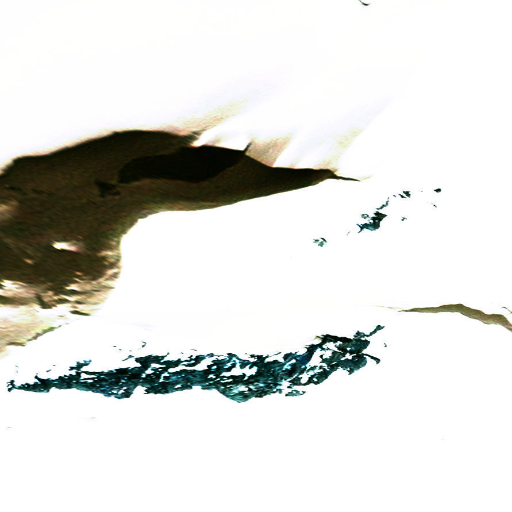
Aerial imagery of mountain in Alaska named Snow White containing only unknown